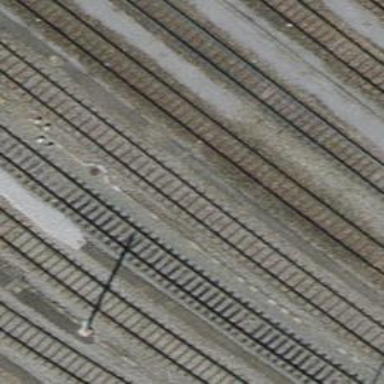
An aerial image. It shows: Rail yard with electrified contact lines for railway operations.